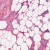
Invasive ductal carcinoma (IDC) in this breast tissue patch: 0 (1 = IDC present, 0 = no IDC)